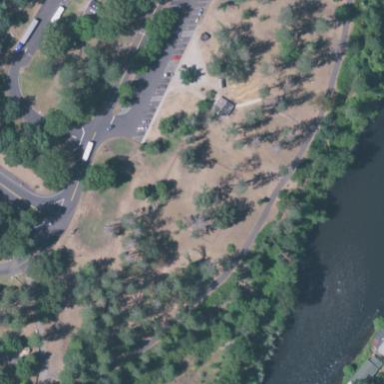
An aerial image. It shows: Fenced dog park area for leisure land.